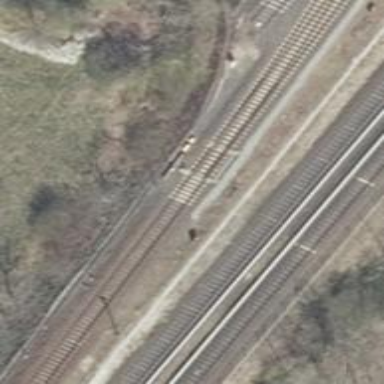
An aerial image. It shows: Railway switch.